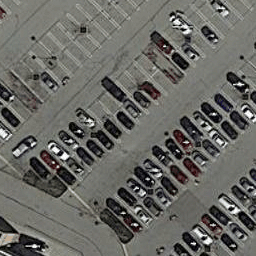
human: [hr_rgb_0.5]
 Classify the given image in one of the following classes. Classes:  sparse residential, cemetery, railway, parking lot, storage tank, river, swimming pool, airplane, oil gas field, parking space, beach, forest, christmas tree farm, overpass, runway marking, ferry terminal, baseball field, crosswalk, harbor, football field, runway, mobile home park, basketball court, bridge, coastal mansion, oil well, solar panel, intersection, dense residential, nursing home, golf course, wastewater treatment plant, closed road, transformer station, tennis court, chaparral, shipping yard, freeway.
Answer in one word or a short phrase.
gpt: parking lot